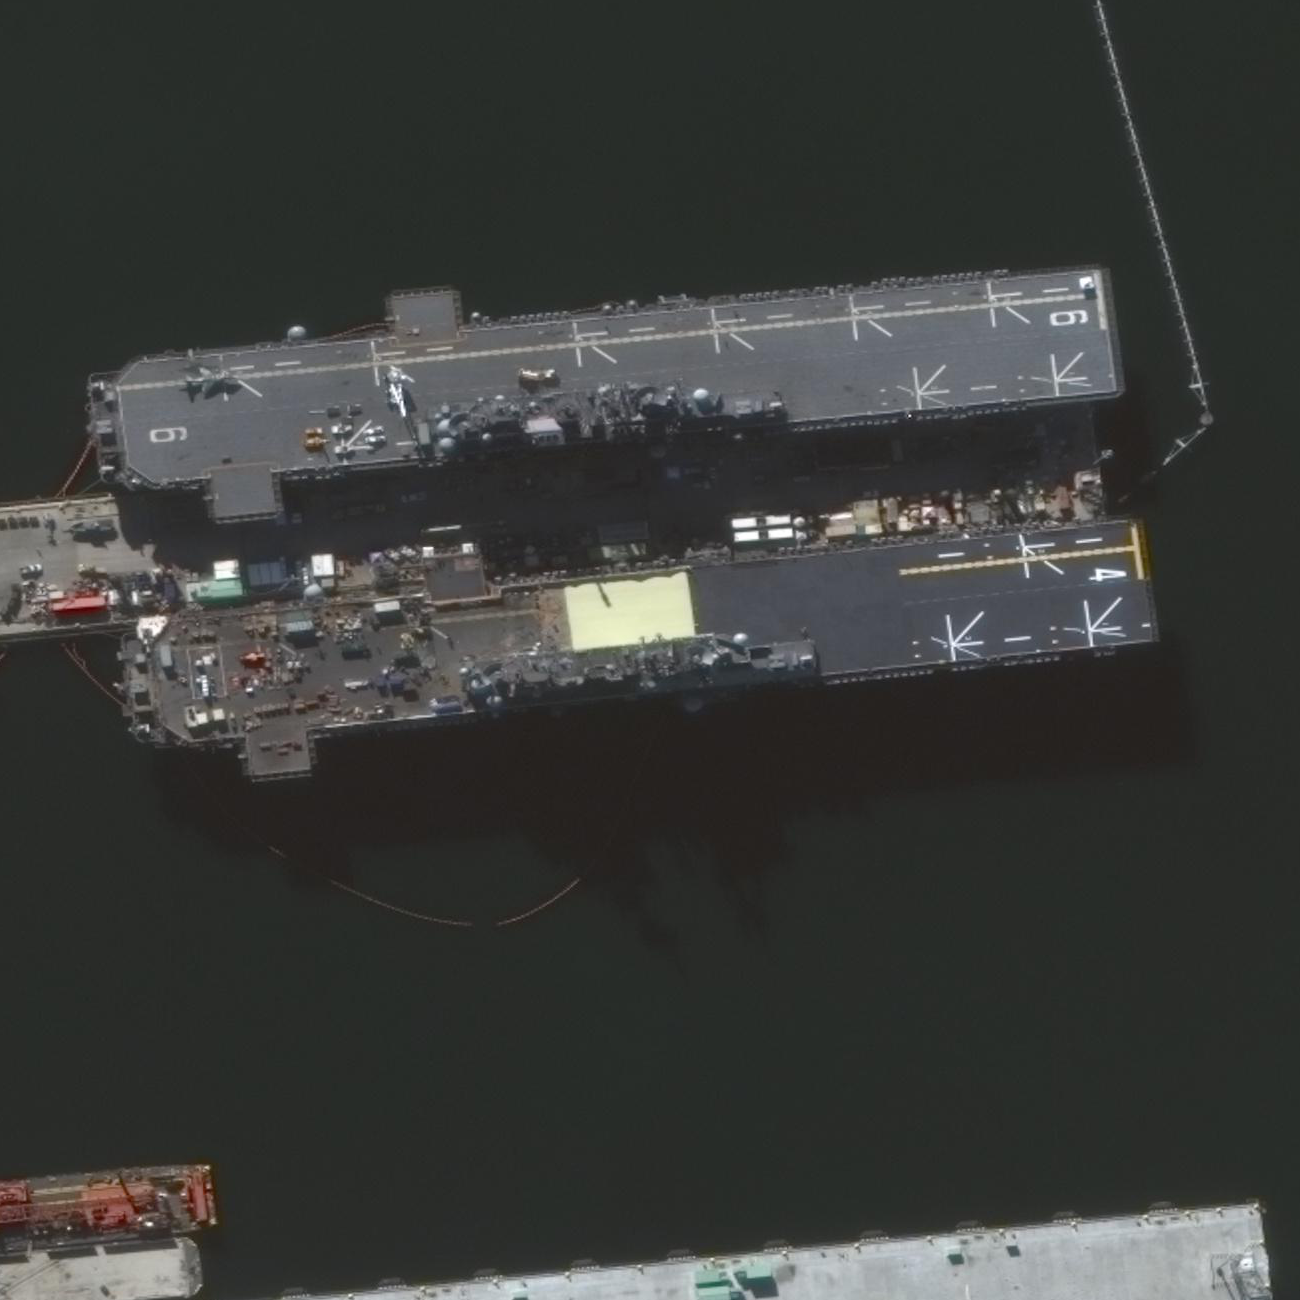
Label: assault